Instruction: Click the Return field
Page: home
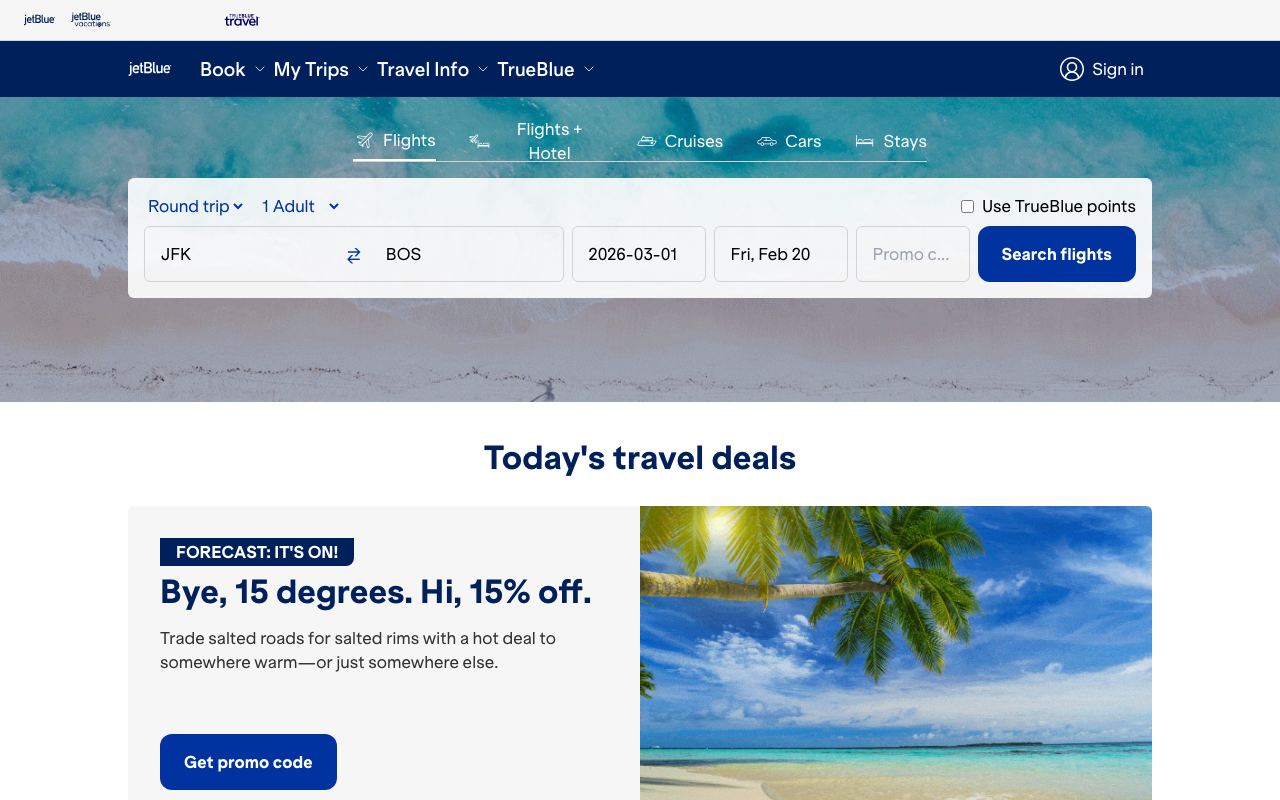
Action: click